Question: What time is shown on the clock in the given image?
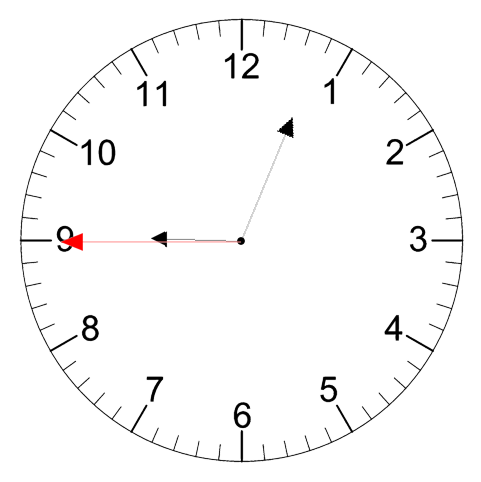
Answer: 09:03:45